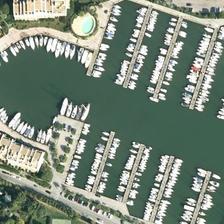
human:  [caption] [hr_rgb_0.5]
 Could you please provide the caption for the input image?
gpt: many boats are orderly in a port near some green trees and several buildings .

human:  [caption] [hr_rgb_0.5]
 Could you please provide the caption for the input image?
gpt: many types of boats are close to the port .

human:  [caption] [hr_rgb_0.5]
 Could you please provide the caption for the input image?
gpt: many yachts and boats are on the coast .

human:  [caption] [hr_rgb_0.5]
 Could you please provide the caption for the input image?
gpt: many boats are orderly in a port near some green trees and several buildings .

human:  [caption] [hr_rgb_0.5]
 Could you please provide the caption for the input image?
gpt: many types of boats are close to the port .